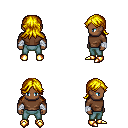
a pixel art fantasy rpg character, male body template, human, dark skin, brown long-sleeve shirt, teal pants, blonde loose hair, white cloth bandages, gold boots, four views (front, back, left, right), 2x2 character sprite sheet, small pixel art, hard edges, no anti-aliasing